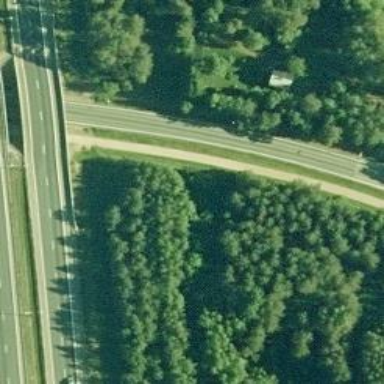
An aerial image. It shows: Cycleway.